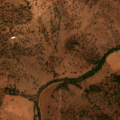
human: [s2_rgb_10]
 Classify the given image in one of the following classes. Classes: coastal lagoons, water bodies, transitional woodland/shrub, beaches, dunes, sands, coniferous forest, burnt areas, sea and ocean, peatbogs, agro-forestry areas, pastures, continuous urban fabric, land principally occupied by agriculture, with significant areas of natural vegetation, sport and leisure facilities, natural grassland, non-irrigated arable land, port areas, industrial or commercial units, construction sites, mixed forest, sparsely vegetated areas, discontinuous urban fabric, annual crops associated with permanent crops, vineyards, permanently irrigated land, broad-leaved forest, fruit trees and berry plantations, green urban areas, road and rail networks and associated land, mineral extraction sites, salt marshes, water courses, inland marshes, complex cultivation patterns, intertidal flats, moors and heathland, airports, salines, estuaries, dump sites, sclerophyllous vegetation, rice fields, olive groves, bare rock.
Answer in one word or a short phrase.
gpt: non-irrigated arable land, annual crops associated with permanent crops, agro-forestry areas, transitional woodland/shrub